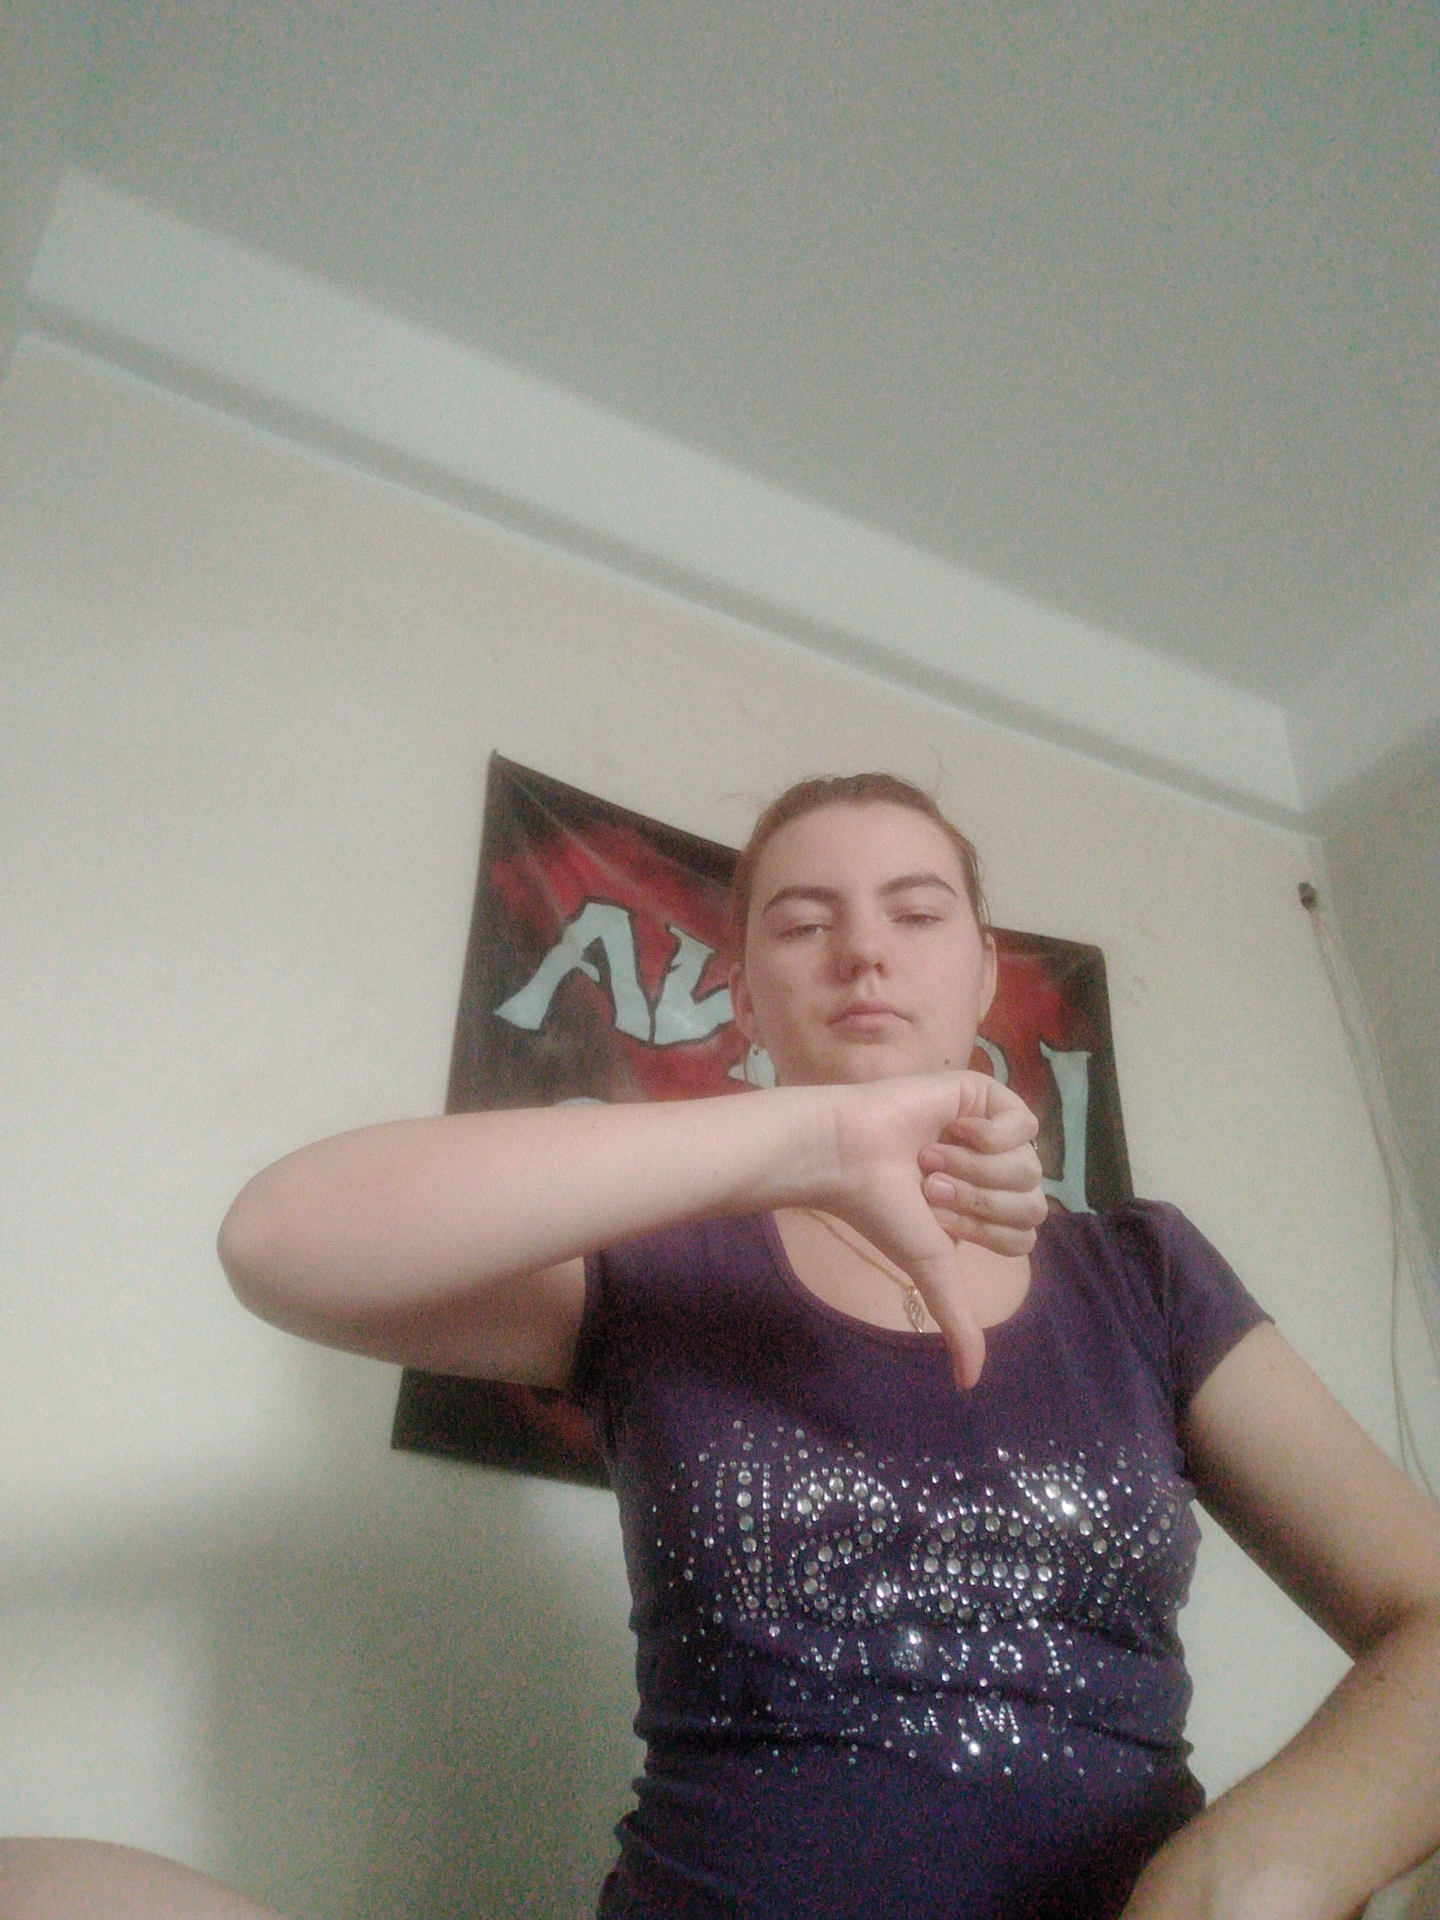
Label: noise